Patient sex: M
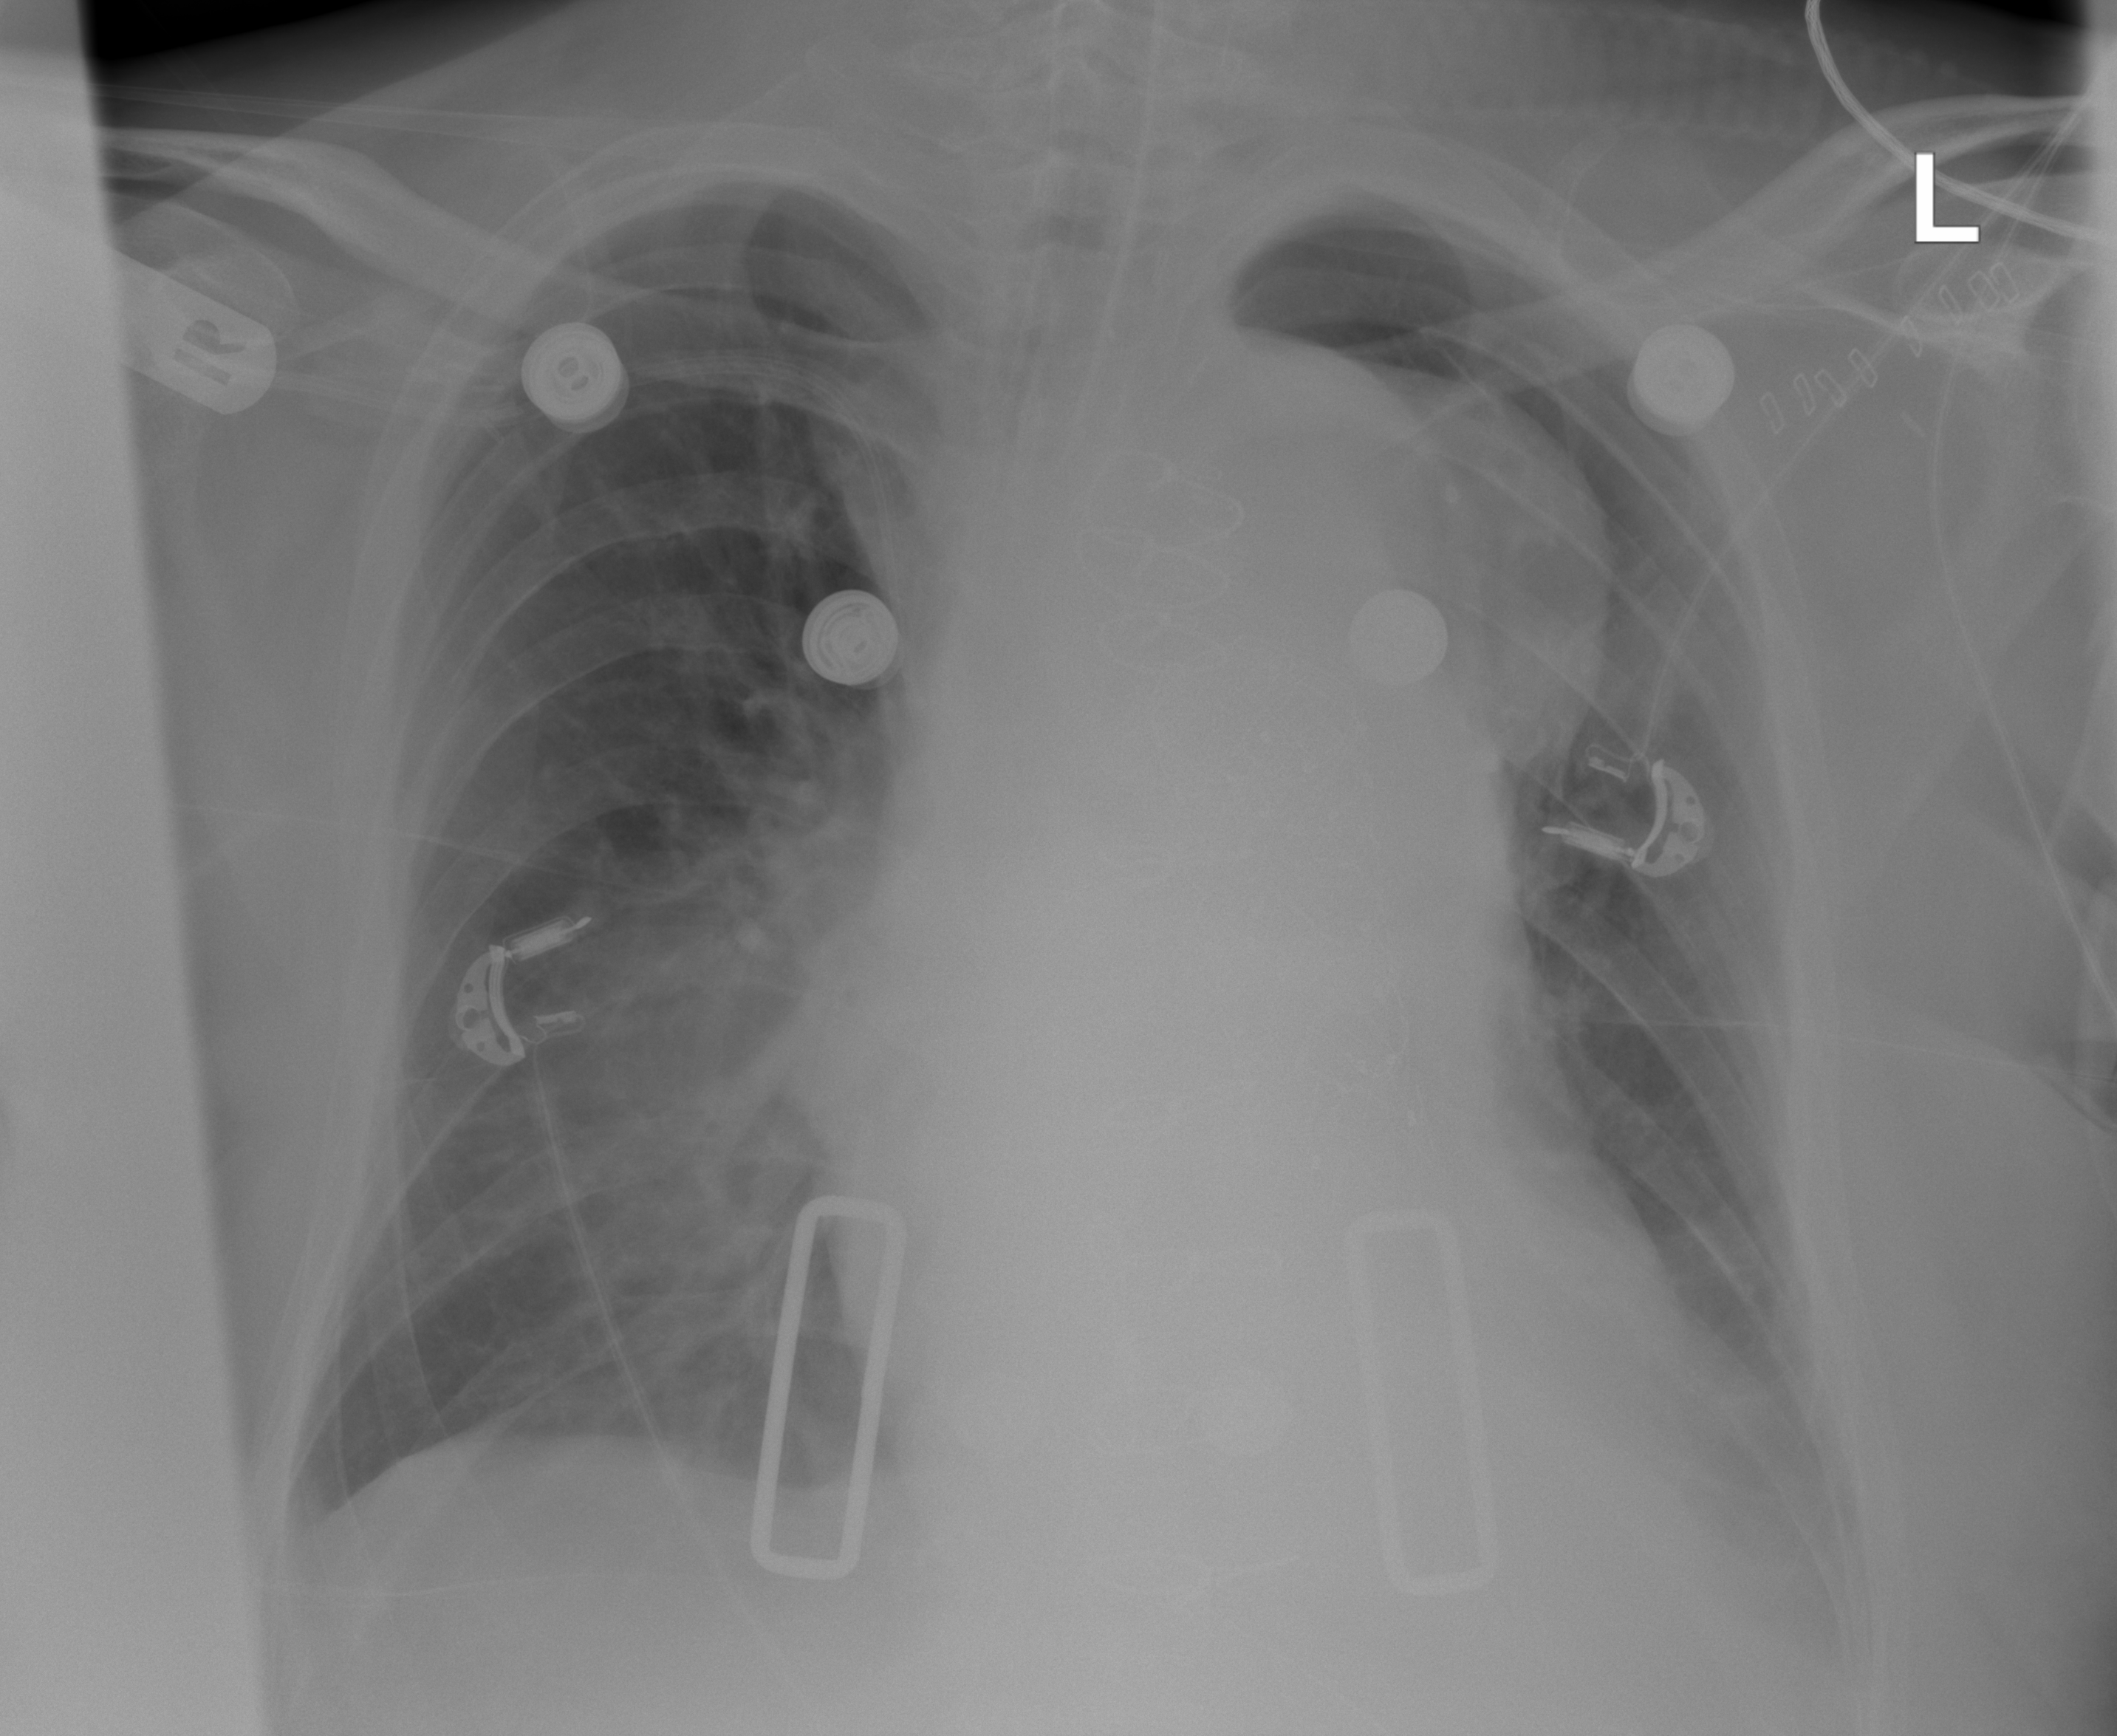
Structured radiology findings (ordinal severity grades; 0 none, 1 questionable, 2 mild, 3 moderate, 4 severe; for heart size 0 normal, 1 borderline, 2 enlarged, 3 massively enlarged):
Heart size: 2
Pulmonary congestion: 2
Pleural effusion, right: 2
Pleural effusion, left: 3
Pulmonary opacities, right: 2
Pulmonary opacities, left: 1
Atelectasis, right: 2
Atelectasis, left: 0